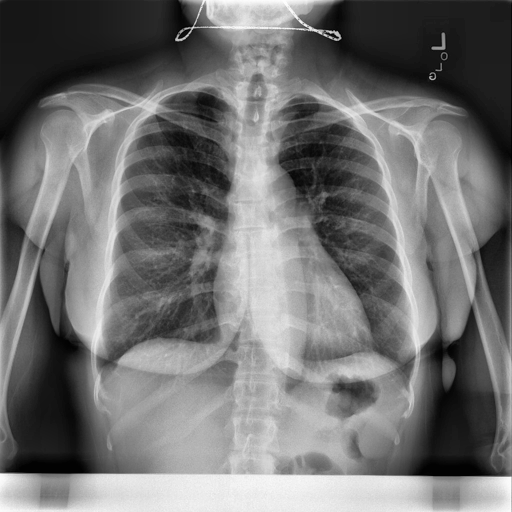
Finding: NORMAL